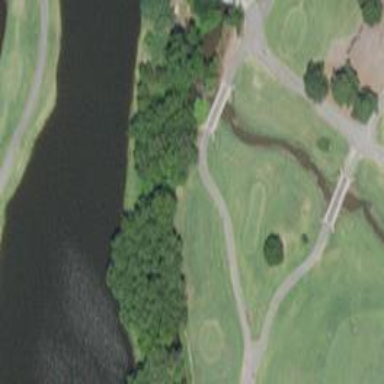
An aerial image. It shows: Pathway for golfing.